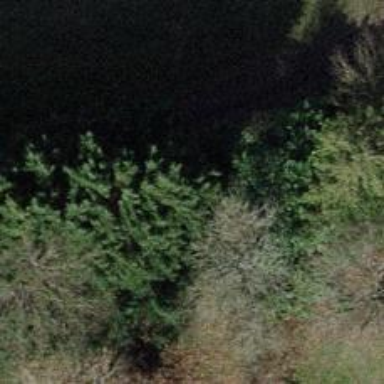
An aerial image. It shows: Row of evergreen needle-leaved trees.